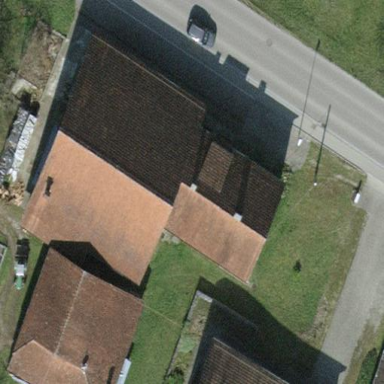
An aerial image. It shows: Farm building with gabled roof.